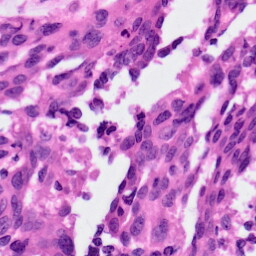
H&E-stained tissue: Ovarian